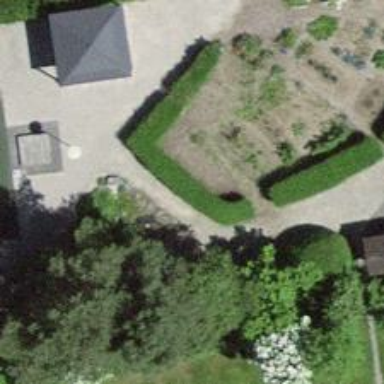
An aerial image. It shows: Hedge acting as barrier.